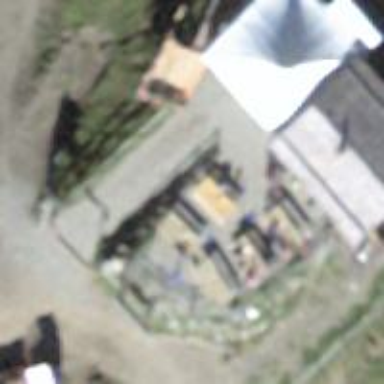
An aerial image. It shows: Restaurant in building.